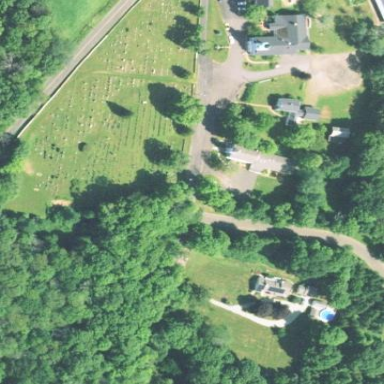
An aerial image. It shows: Private cemetery with grass surface.